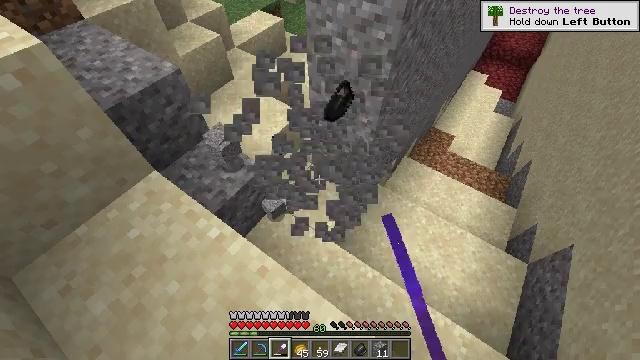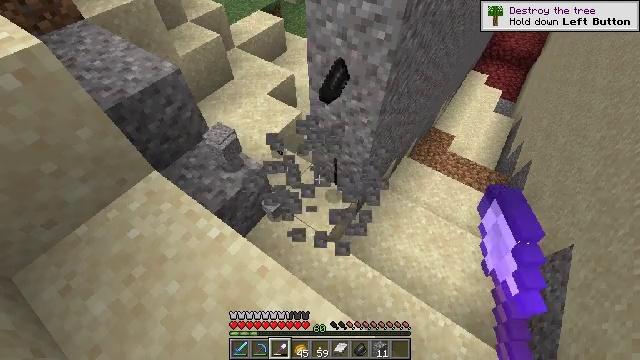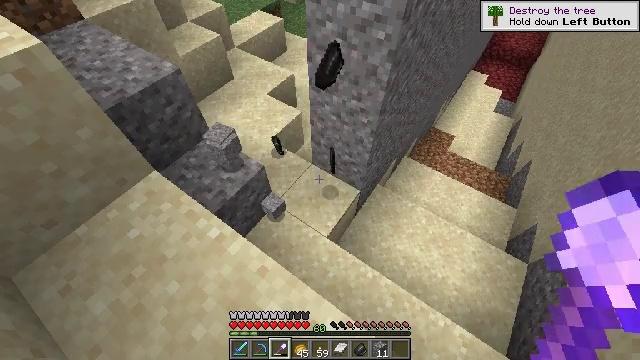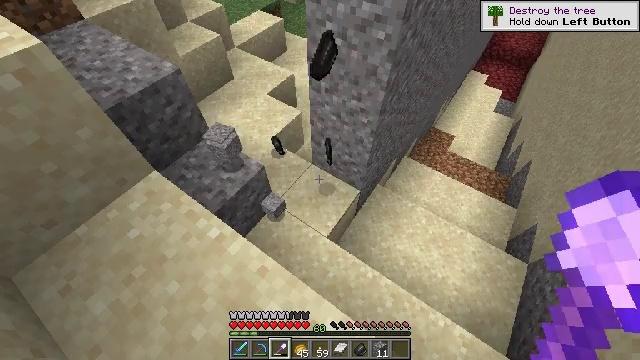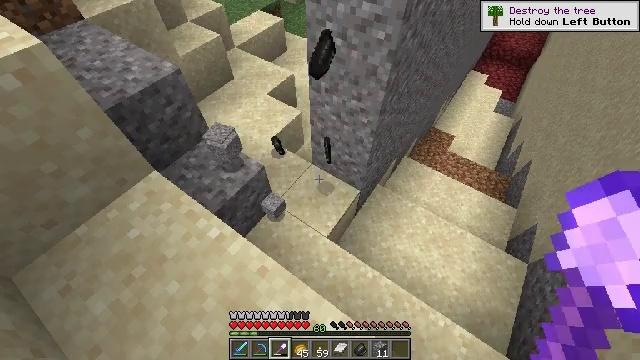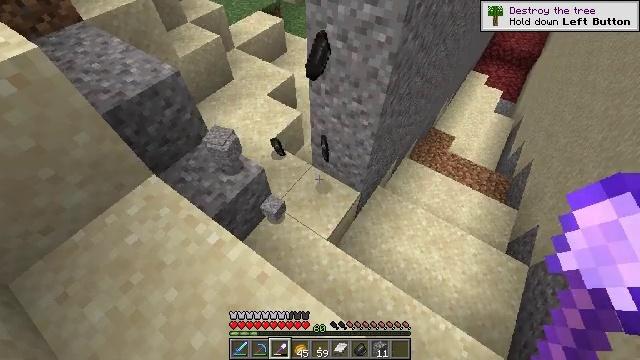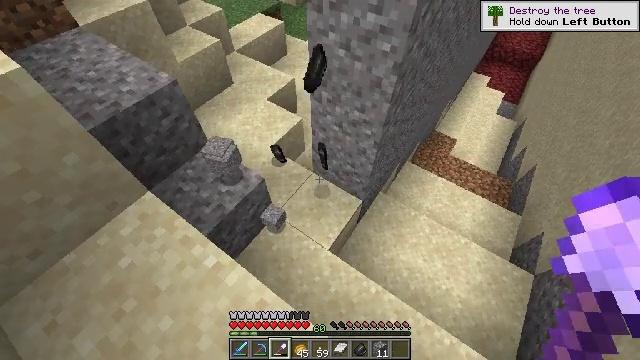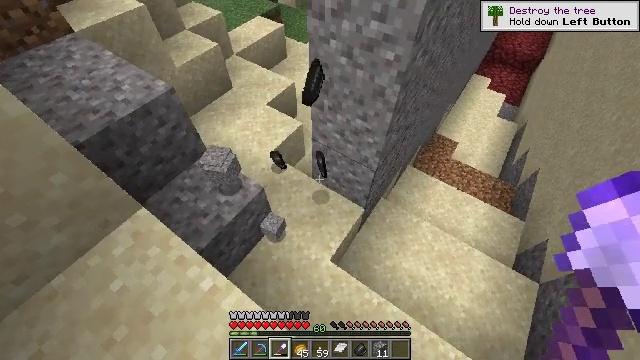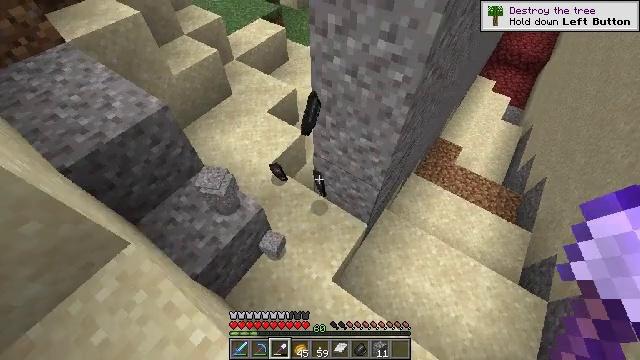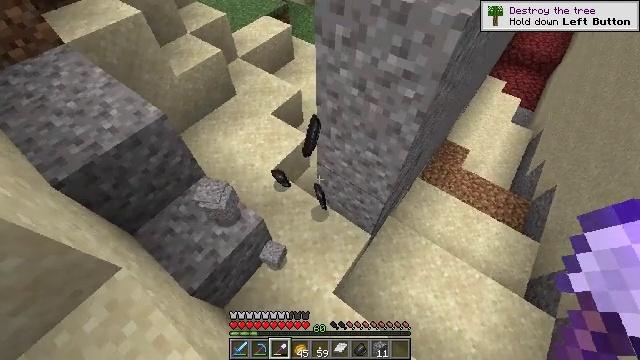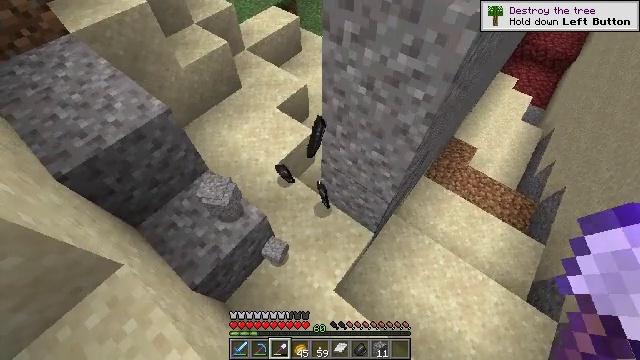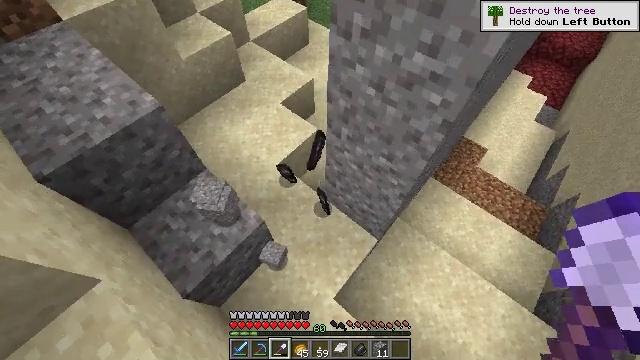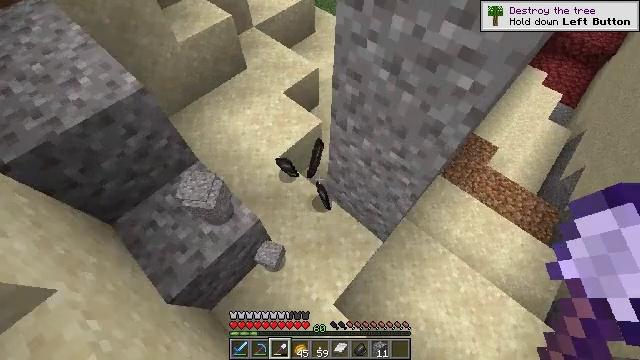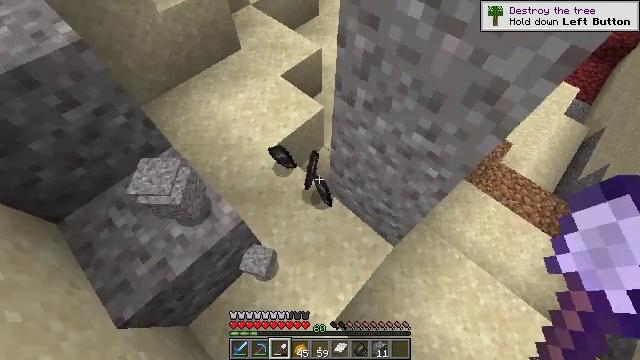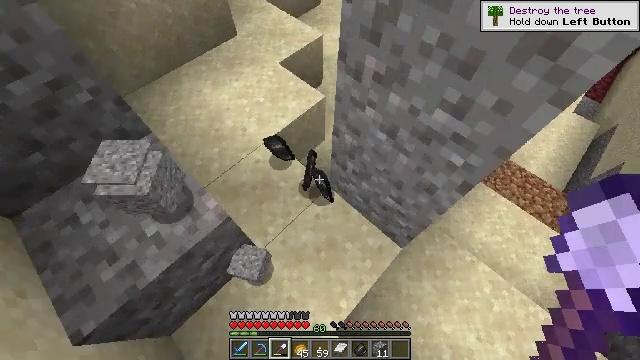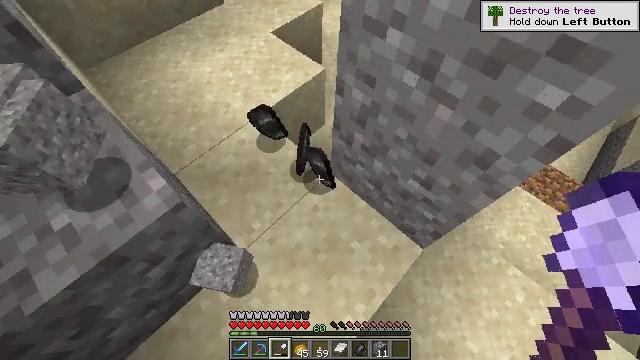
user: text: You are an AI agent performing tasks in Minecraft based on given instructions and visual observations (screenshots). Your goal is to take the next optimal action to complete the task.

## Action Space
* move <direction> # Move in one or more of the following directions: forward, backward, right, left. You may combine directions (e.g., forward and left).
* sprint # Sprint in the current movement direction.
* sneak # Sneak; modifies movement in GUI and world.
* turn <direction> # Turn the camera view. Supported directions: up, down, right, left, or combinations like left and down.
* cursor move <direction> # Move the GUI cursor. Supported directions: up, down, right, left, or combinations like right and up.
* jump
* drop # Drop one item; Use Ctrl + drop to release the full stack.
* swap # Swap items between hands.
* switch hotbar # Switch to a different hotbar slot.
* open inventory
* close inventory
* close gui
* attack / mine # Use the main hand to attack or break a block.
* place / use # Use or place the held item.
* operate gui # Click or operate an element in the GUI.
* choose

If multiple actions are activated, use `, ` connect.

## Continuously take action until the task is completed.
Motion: motion action
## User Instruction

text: Collect gravel for your inventory.
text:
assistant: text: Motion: no_op
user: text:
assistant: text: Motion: no_op
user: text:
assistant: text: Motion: no_op
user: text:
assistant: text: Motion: no_op
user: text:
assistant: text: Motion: move forward
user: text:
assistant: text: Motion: move forward
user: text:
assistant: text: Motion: move forward
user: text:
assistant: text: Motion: move forward
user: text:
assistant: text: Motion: move forward, turn left
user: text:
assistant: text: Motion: move forward, turn left and down
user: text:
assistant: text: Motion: move forward, turn left and down
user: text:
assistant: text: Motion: move forward, turn left and down
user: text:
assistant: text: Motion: no_op
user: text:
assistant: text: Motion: no_op
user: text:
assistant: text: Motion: no_op
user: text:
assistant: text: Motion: no_op
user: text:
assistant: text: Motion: no_op
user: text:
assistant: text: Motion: no_op
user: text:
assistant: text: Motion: no_op
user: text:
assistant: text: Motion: no_op
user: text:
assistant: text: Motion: no_op
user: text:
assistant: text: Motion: no_op
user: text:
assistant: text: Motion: no_op
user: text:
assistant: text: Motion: no_op
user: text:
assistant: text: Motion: no_op
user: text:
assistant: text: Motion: no_op
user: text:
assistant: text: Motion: no_op
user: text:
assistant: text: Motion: no_op
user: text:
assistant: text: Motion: no_op
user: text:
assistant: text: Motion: no_op